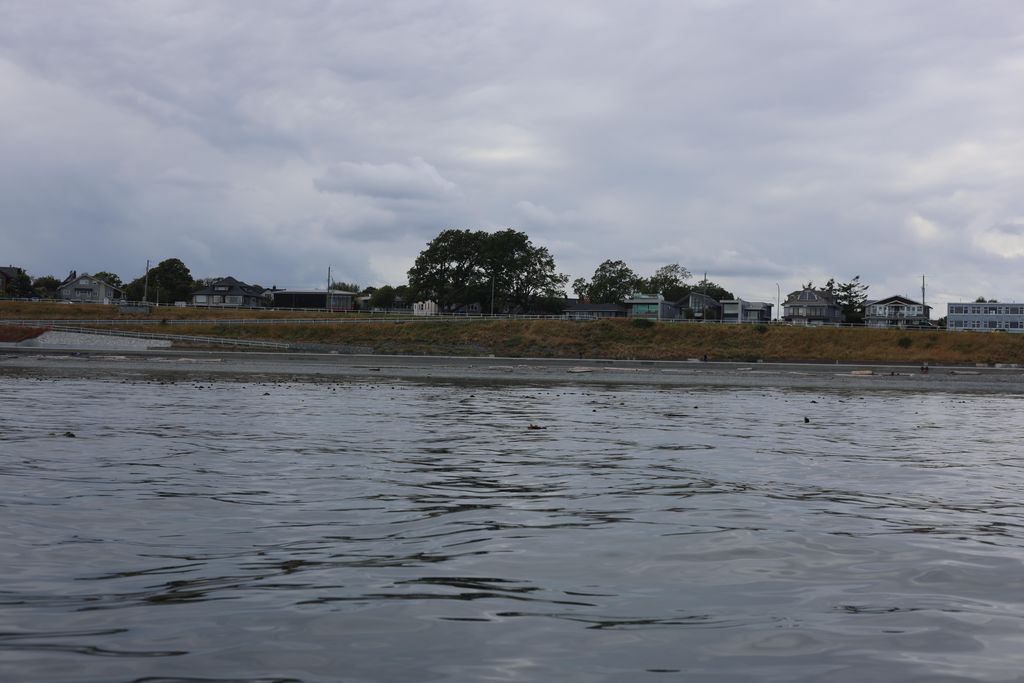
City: victoria